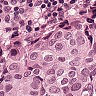
Metastatic tissue present: yes